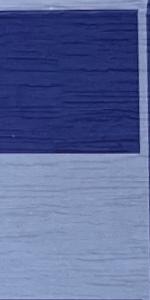
Label: Empty